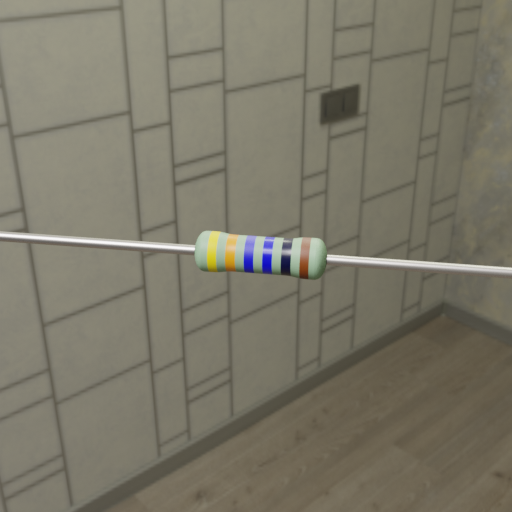
Resistor colour bands (in order): yellow, orange, blue, blue, black, brown